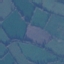
Label: Pasture